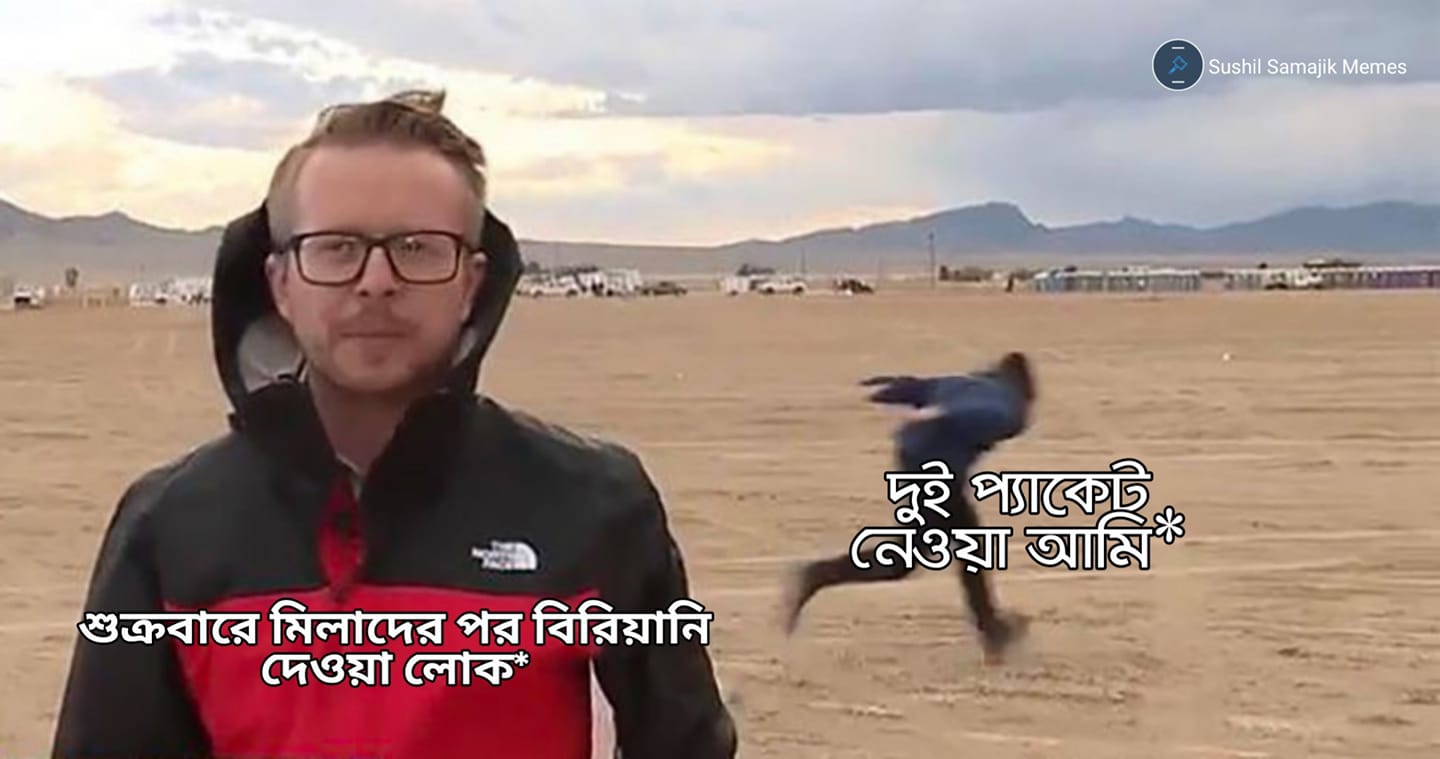
Caption: শুক্রবারে মিলাদের পর বিরিয়ানি দেওয়া লোক    দুই প্যাকেট নেওয়া আমি*
Label: non-hate